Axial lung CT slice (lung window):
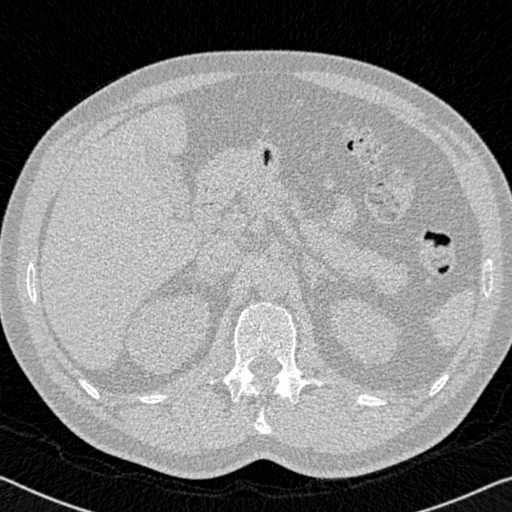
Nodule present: no